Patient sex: M
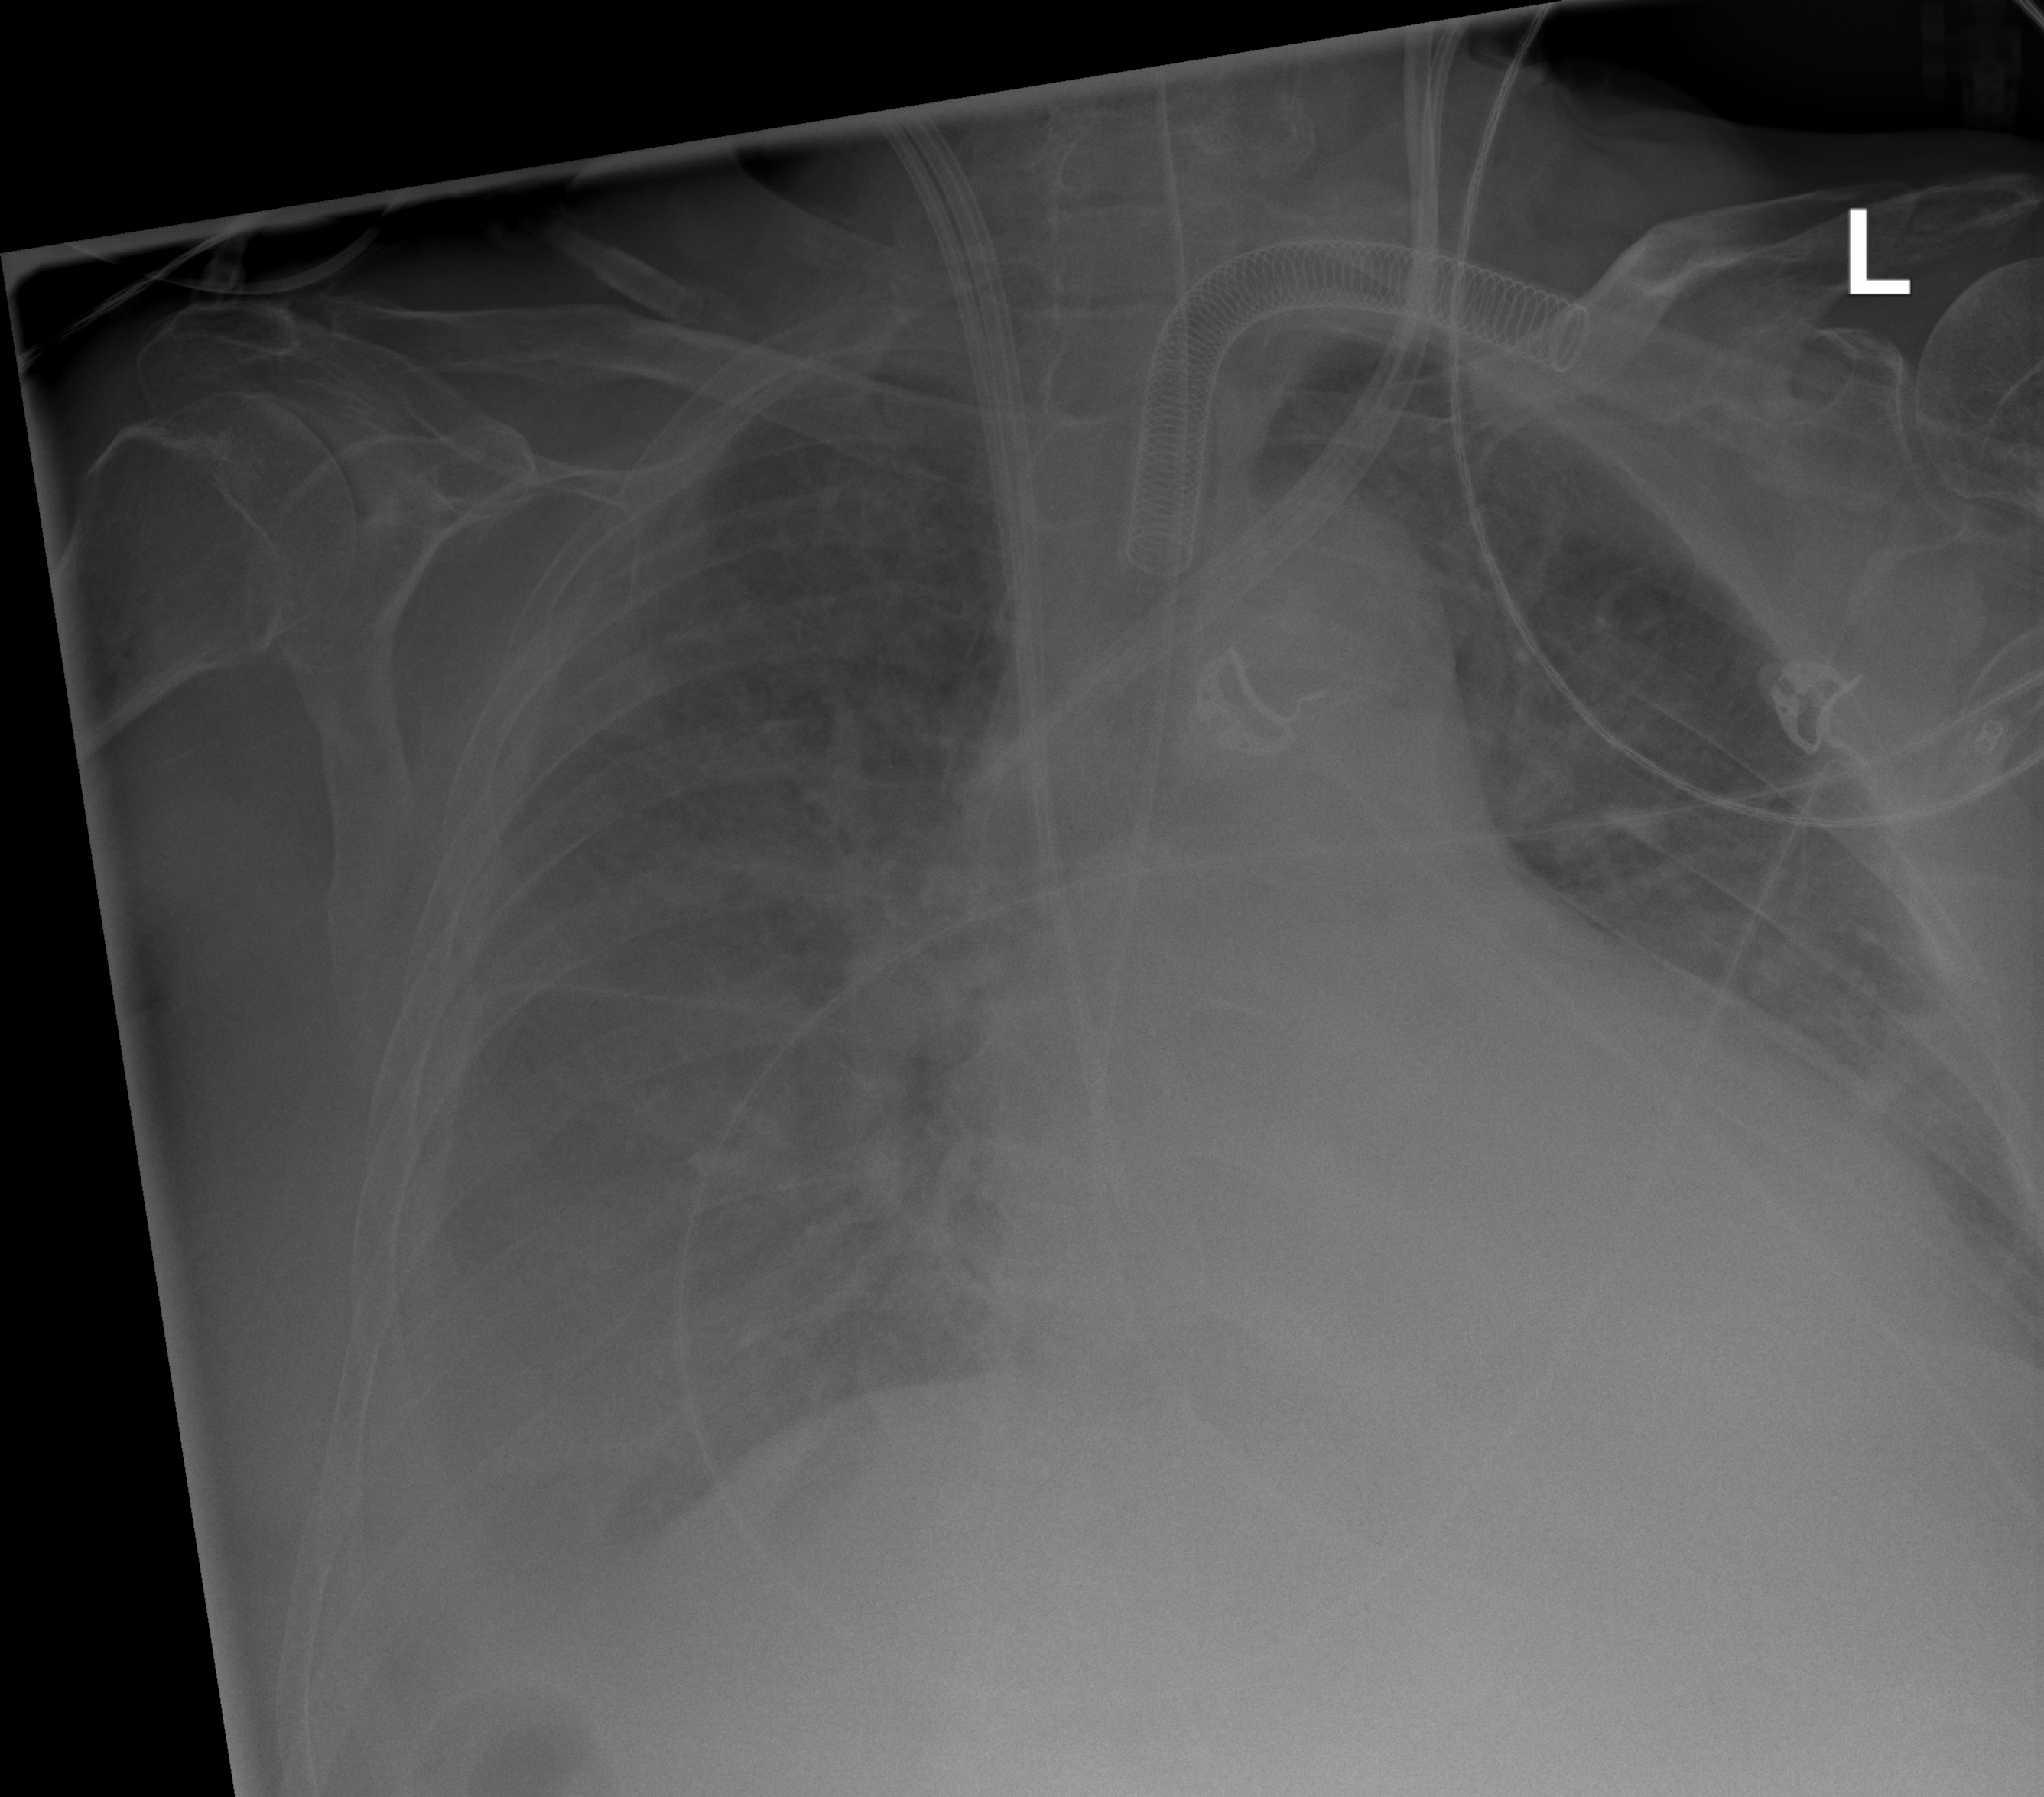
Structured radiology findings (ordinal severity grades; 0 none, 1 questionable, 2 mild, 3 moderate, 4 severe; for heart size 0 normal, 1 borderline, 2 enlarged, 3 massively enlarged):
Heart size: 2
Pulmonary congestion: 2
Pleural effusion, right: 3
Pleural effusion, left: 2
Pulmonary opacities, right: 3
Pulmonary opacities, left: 2
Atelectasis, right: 3
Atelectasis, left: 3